Question:
How can I divide a circle into three equal parts with HTML5 canvas 2D context API like above figure?
I was trying <URL>
Can somebody suggest a better way? probably with percentages (or in degrees) instead of hard-coded coordinates?
'''
var can = document.getElementById('mycanvas');
var ctx = can.getContext('2d');
ctx.fillStyle = "#BD1981";
ctx.beginPath();
ctx.arc(200, 200, 150, 0, Math.PI*2, true);
ctx.closePath();
ctx.fill();
ctx.strokeStyle = "#FFC8B2";
ctx.lineWidth = "2";
ctx.beginPath();
ctx.moveTo(200, 200);
ctx.lineTo(100, 100);
ctx.closePath();
ctx.stroke();
ctx.beginPath();
ctx.moveTo(200, 200);
ctx.lineTo(350, 200);
ctx.closePath();
ctx.stroke();
ctx.beginPath();
ctx.moveTo(200, 200);
ctx.lineTo(100, 300);
ctx.closePath();
ctx.stroke();
'''
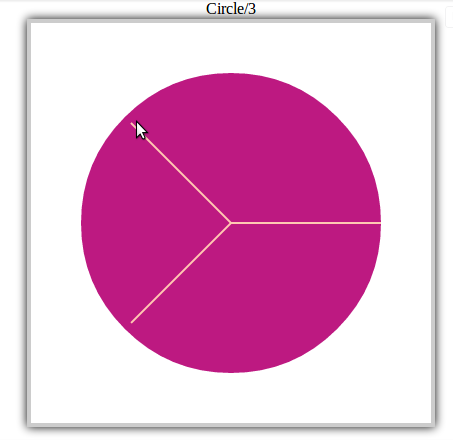
Answer: <URL> that allows you to specify a starting point, the length and the angle in degrees:
'''
var drawAngledLine = function(x, y, length, angle) {
var radians = angle / 180 * Math.PI;
var endX = x + length * Math.cos(radians);
var endY = y - length * Math.sin(radians);
ctx.beginPath();
ctx.moveTo(x, y)
ctx.lineTo(endX, endY);
ctx.closePath();
ctx.stroke();
}
'''